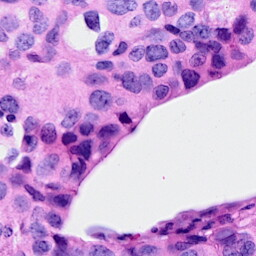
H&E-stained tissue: Breast